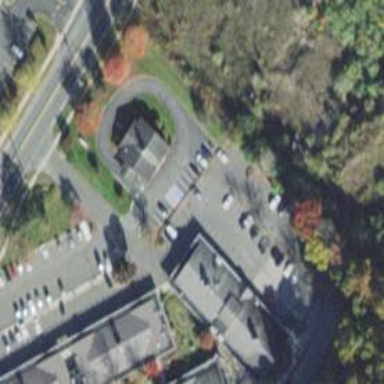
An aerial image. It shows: Commercial building.